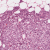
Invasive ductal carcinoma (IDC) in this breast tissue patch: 1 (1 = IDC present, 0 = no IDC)